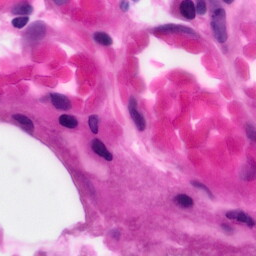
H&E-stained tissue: Pancreatic